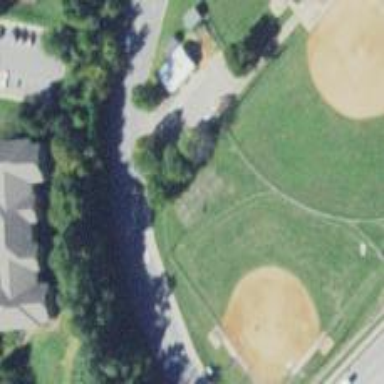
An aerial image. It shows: Softball pitch for leisure sports.